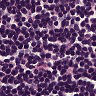
Metastatic tissue present: no